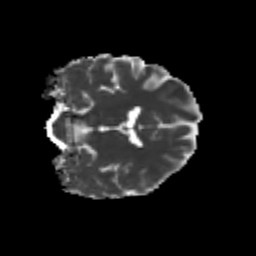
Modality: MD
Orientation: coronal
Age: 23
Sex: female
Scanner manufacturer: siemens
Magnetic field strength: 3 T
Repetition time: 3.5 s
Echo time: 0.104 s